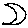
Label: moon